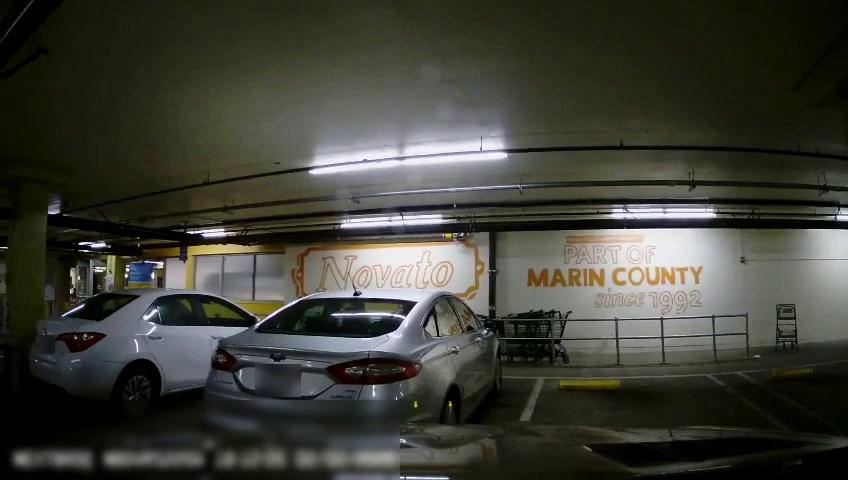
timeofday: Night
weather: Other
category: Drivable Space
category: Vehicles | Car
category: Vehicles | Car